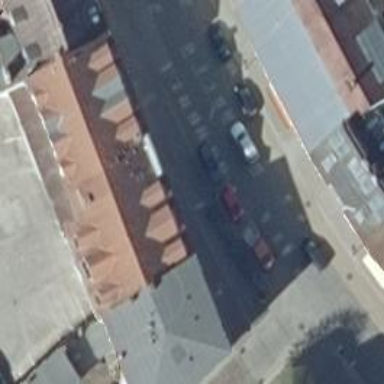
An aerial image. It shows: Variety store.